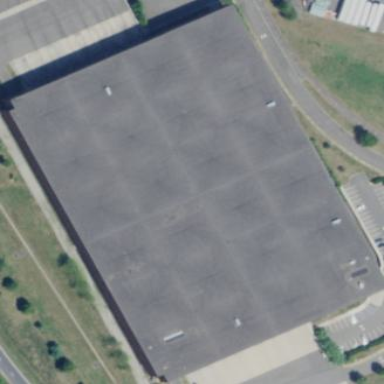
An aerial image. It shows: Industrial building.